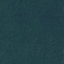
Land use / land cover class: Forest